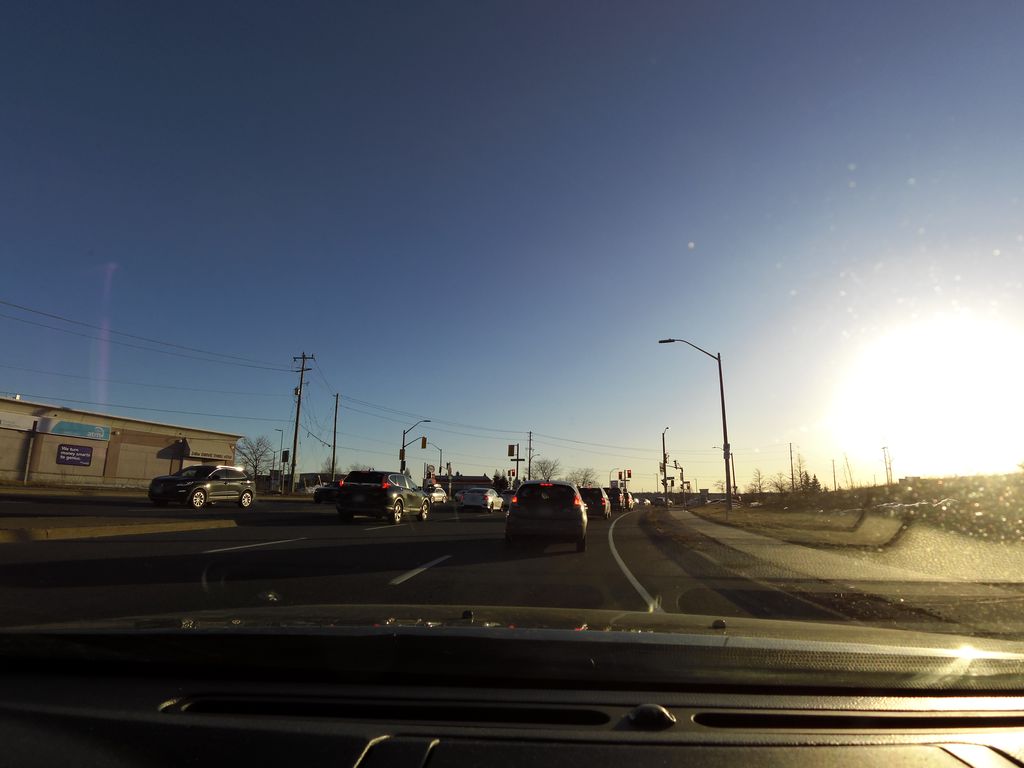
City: hamilton